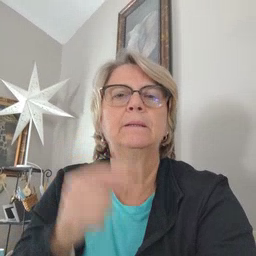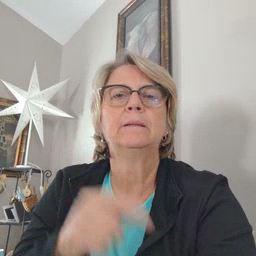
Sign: cheek